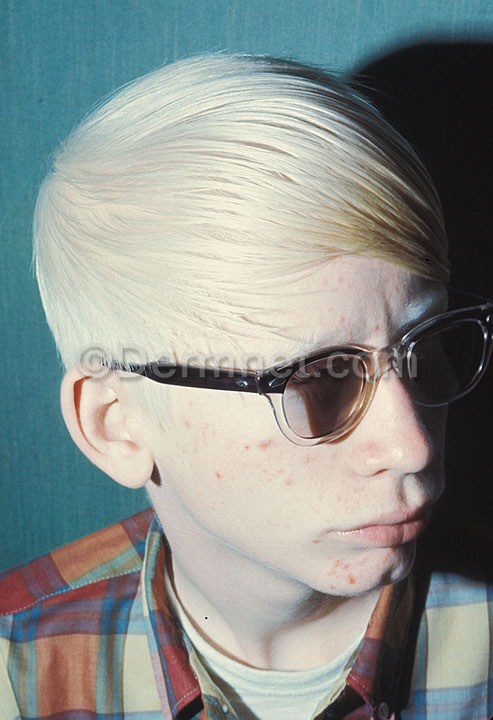
Disease: Light Diseases and Disorders of Pigmentation